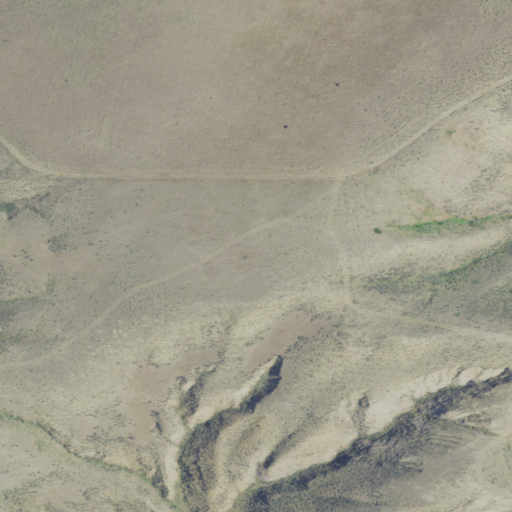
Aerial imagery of ridge(s) in Montana named Vimy Ridge containing grassland, shrub, open development, and low intensity development